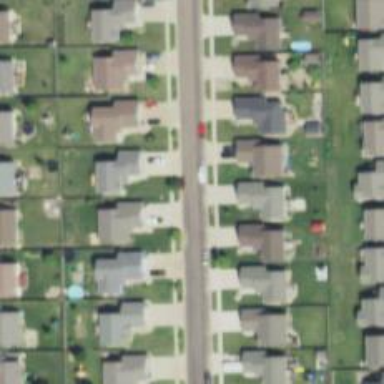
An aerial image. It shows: Residential road.